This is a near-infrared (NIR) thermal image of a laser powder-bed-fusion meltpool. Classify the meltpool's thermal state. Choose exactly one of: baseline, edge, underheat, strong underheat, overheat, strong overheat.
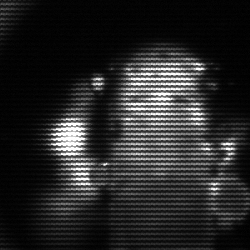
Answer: strong underheat